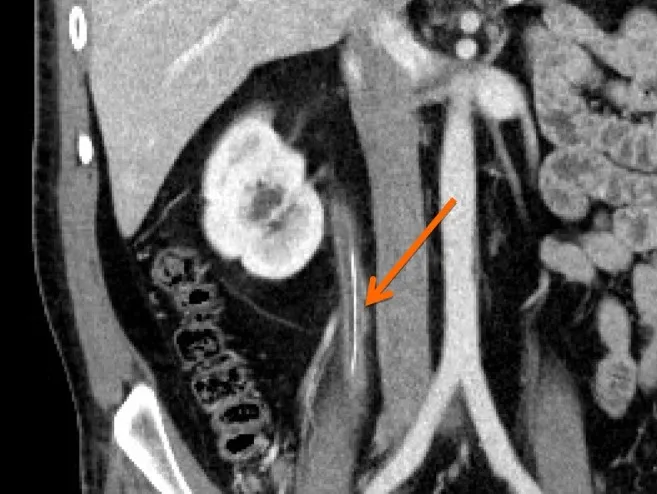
Retained 4-wire ureteral stone basket seen as a linear structure within the ureter.
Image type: radiology (ct)